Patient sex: M
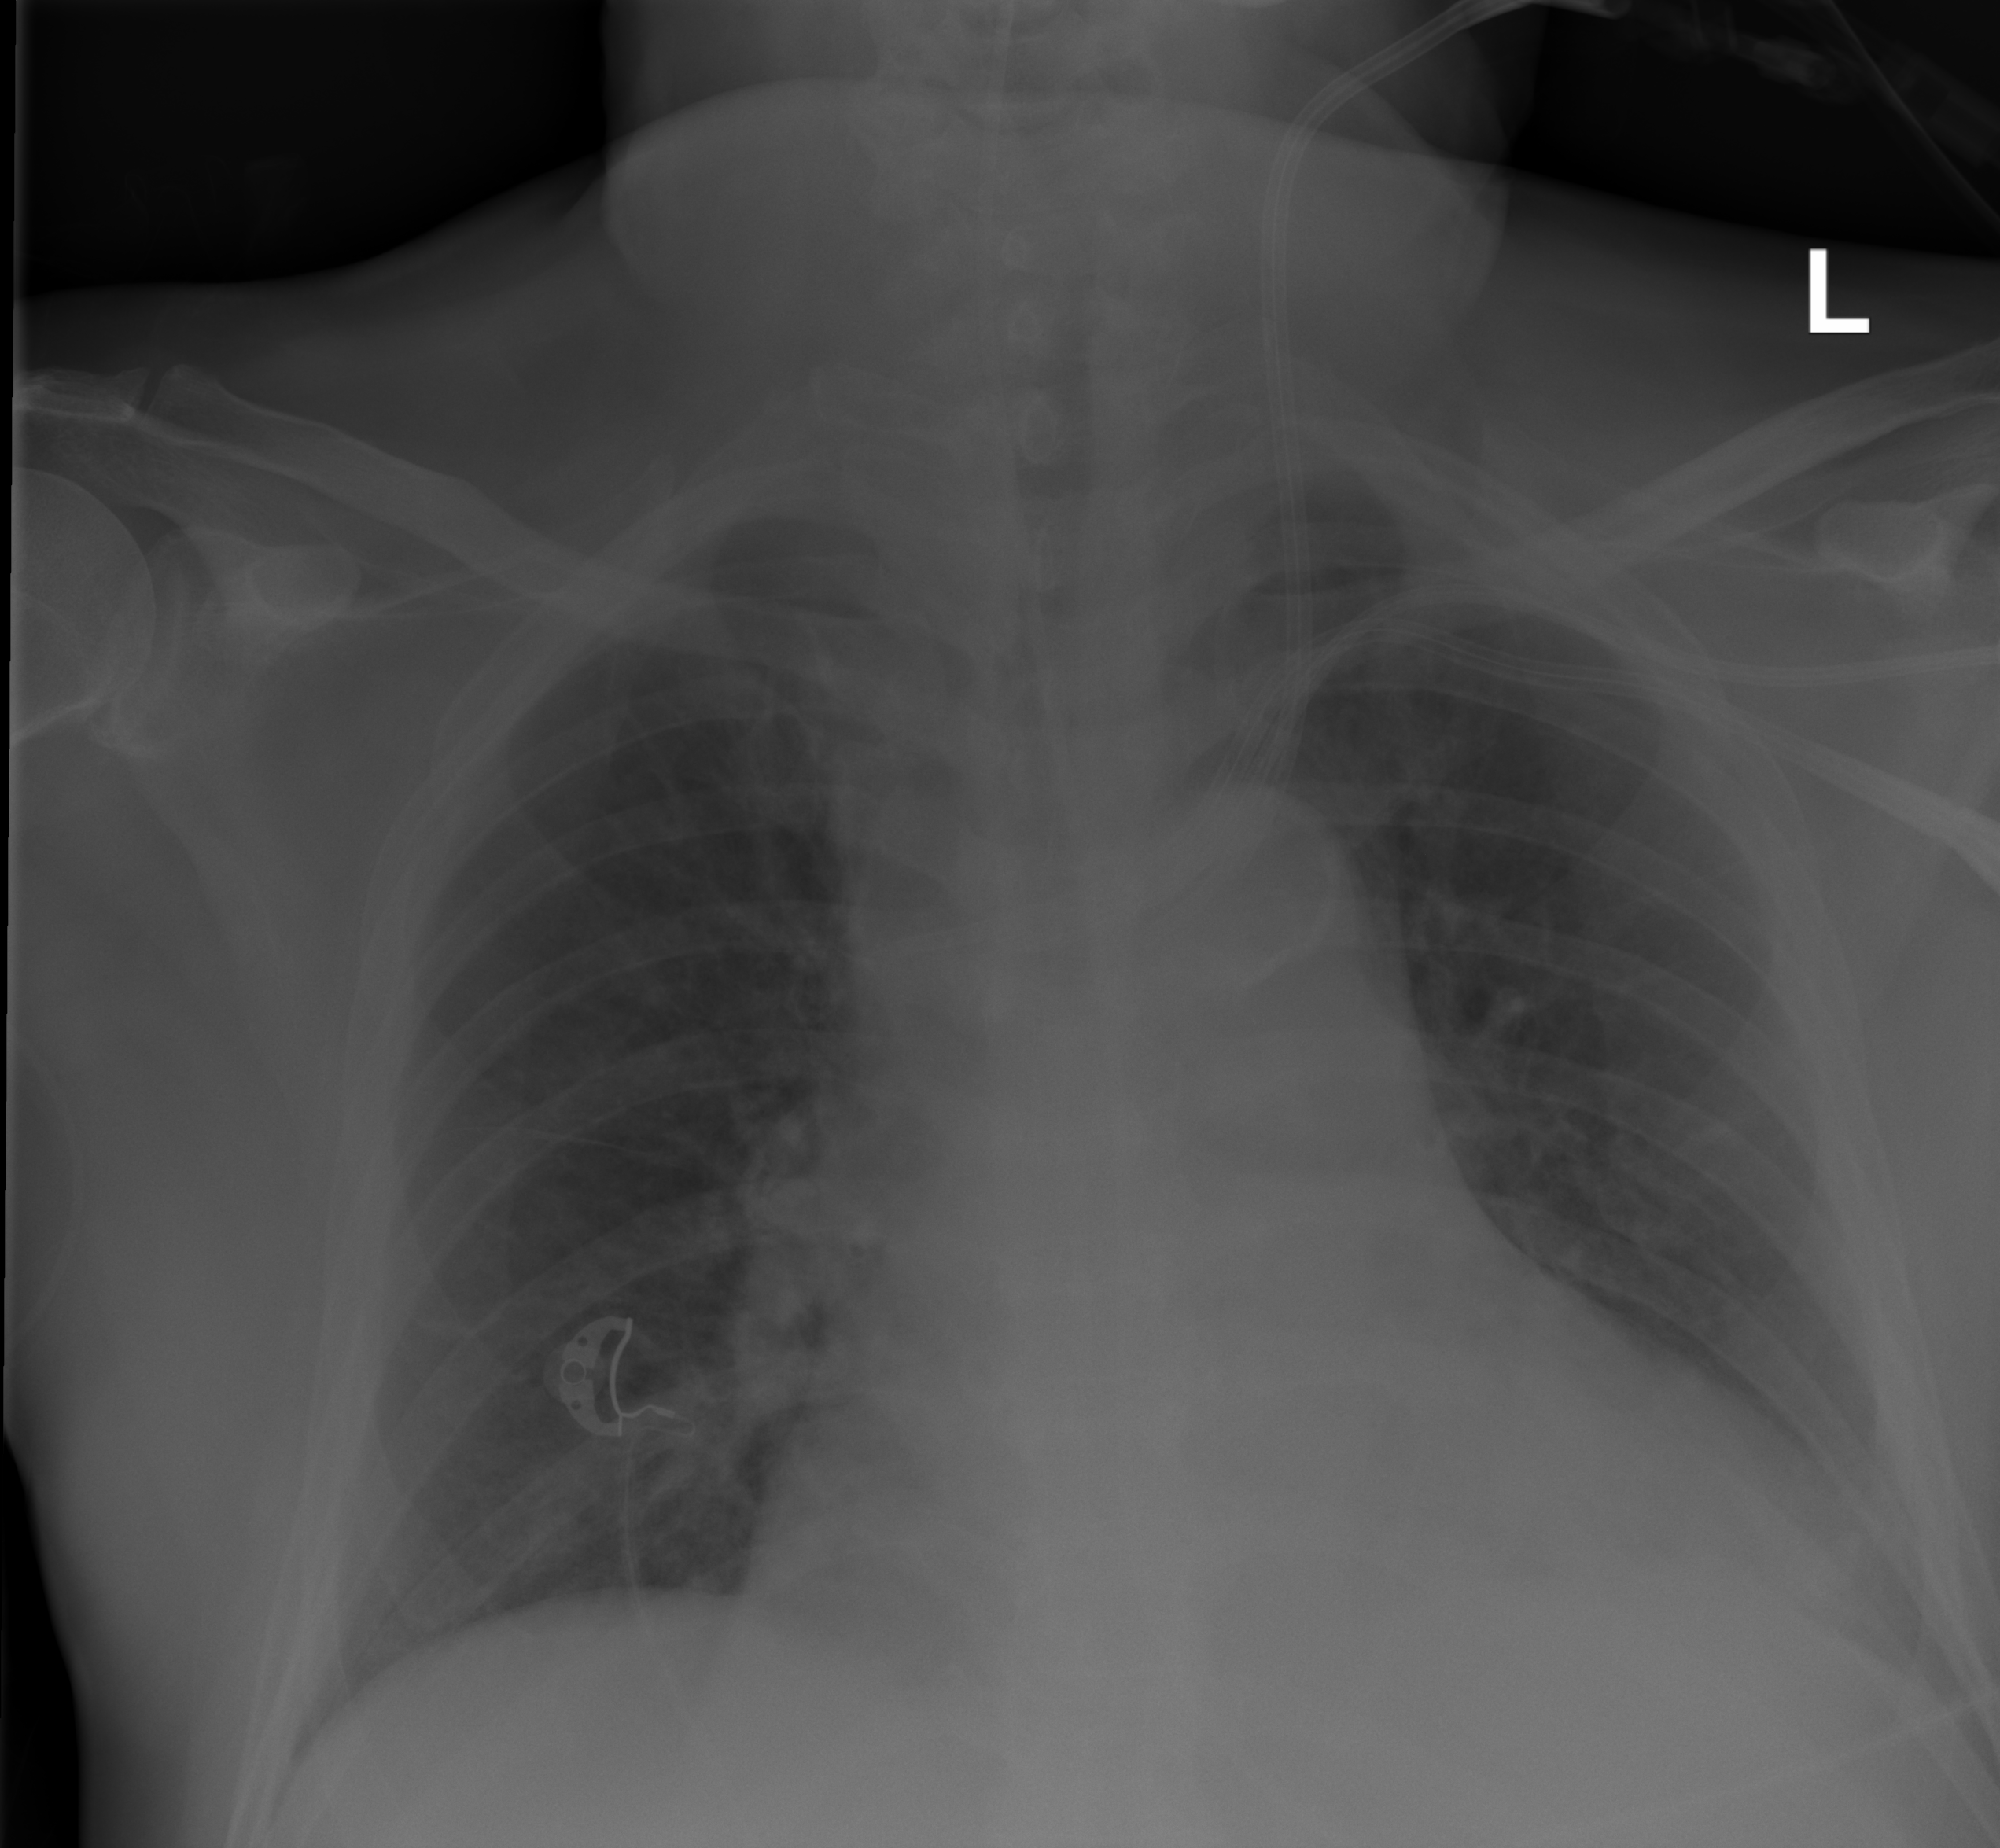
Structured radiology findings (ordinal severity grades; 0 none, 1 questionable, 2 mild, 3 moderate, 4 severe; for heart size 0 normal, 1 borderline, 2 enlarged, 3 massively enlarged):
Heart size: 2
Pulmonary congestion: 0
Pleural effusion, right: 0
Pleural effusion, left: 0
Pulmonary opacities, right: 0
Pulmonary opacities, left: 0
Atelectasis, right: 0
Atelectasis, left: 0